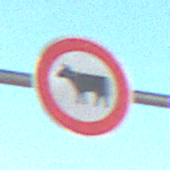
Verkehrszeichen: VerbotViehtrieb
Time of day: SunriseSunset
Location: Outdoor (Beach)
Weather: Clear
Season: NotSpecified
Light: Natural